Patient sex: M
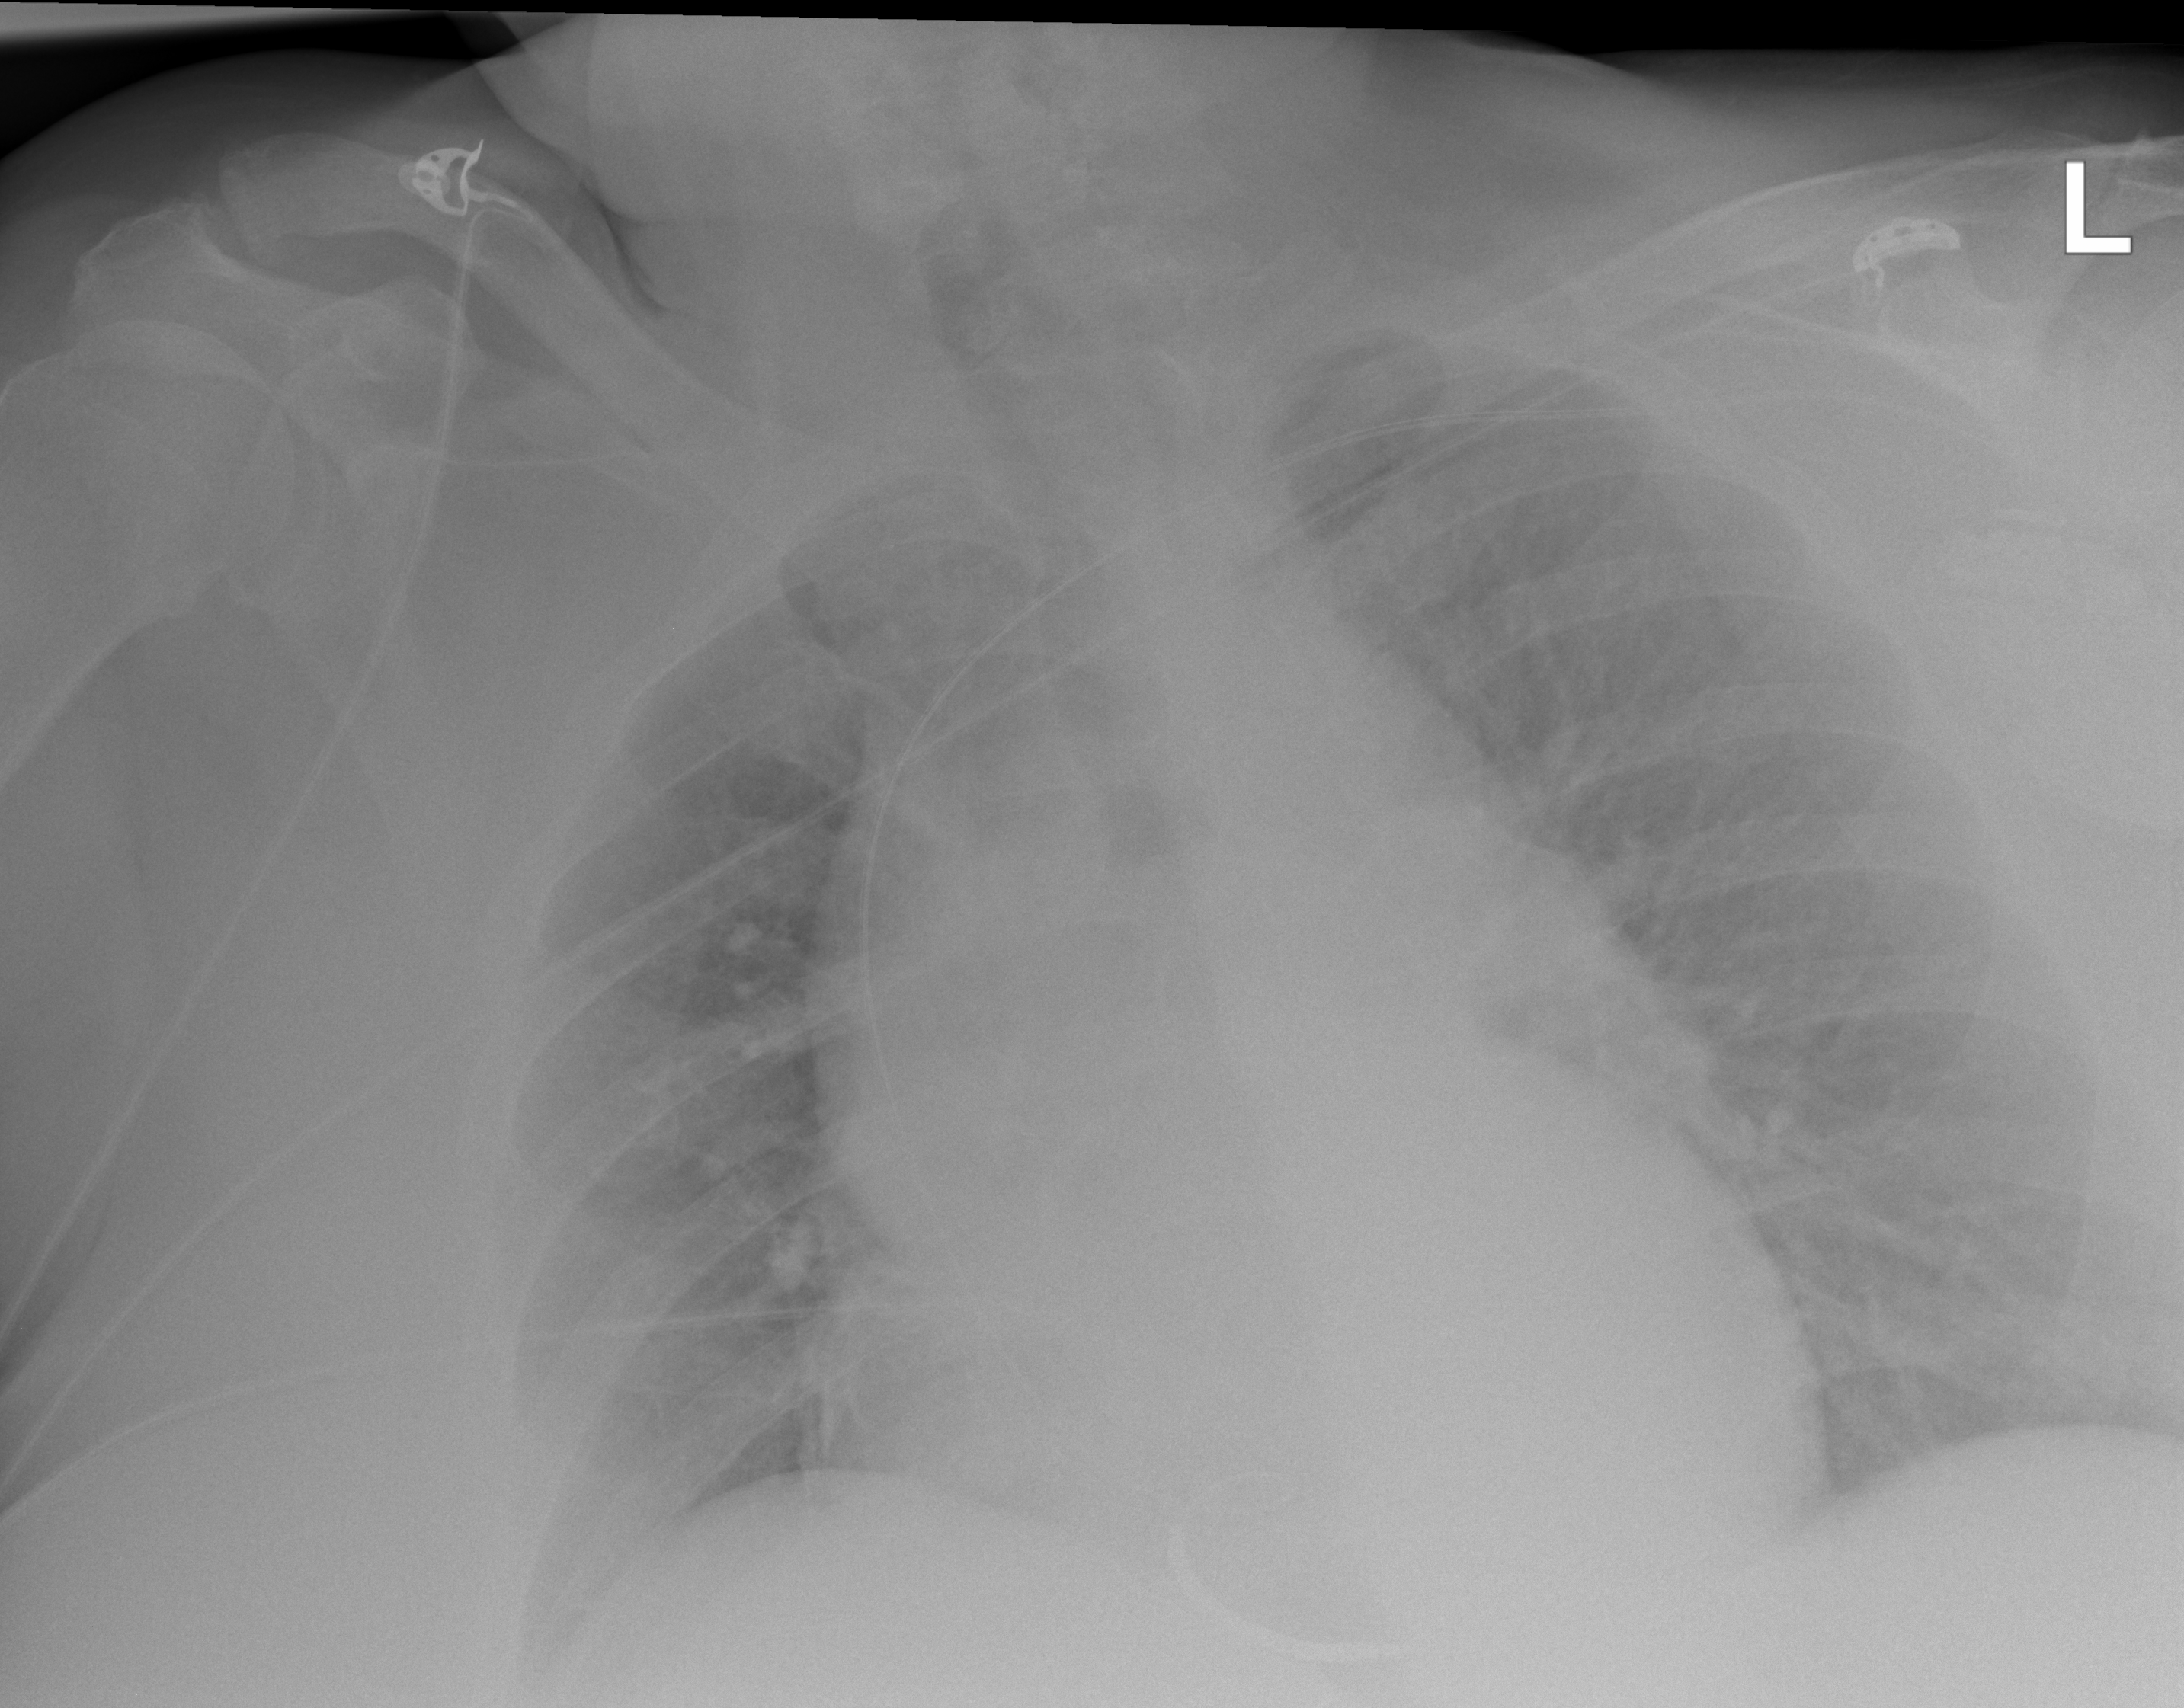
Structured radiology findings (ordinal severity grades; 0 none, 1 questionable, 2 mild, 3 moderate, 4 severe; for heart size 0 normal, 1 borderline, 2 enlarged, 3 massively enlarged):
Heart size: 2
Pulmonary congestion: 2
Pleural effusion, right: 0
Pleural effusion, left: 0
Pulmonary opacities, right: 0
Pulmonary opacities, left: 0
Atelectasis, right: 1
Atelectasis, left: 1